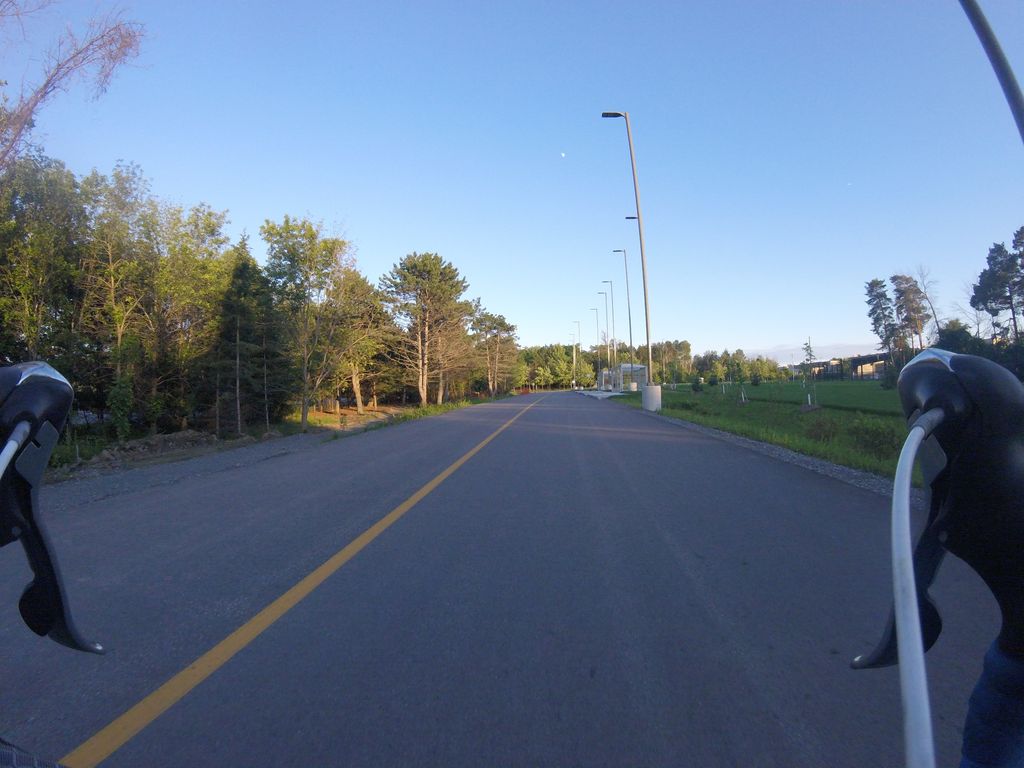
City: ottawa-gatineau